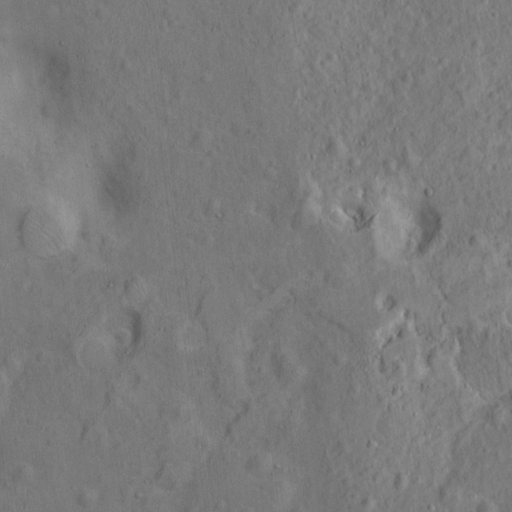
Objects detected: cone, cone, cone, cone